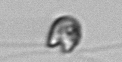
Label: flagellate_morphotype1